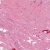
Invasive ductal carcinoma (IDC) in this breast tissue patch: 0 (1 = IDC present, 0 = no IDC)